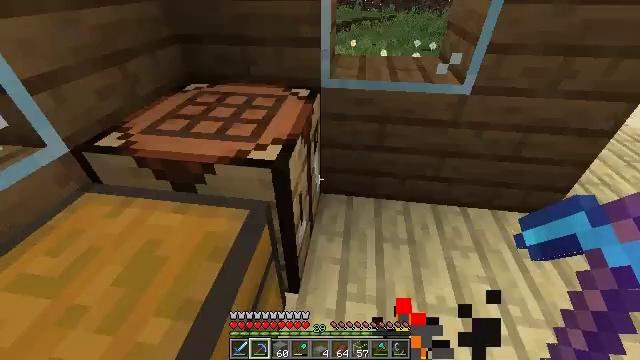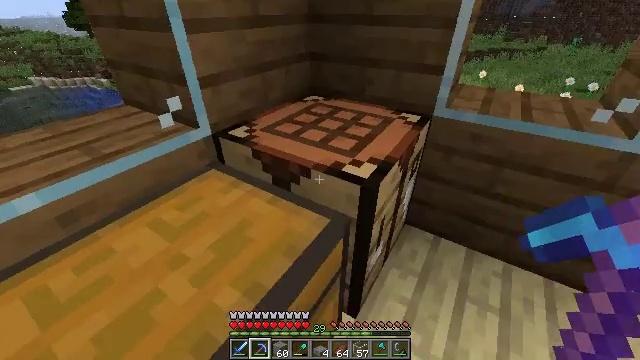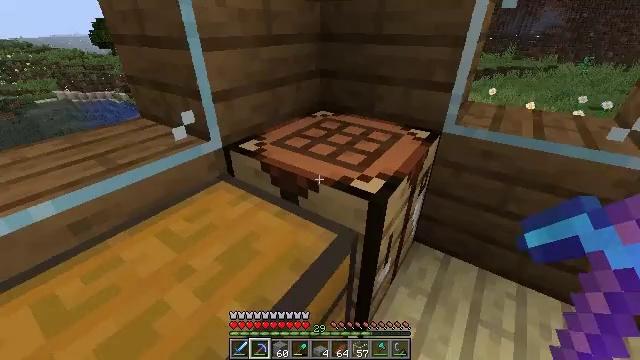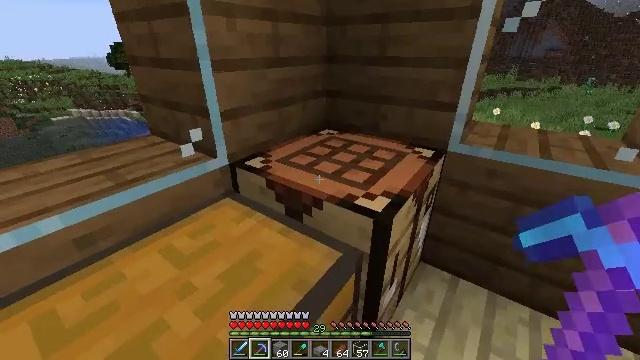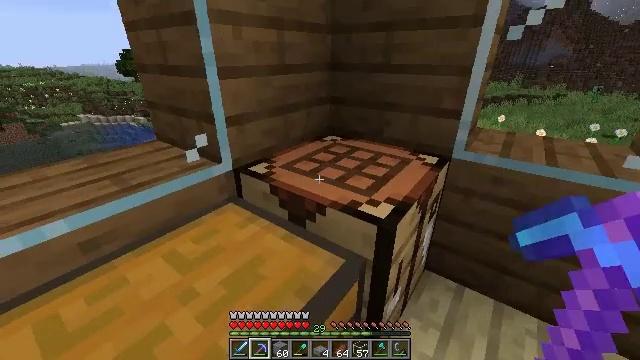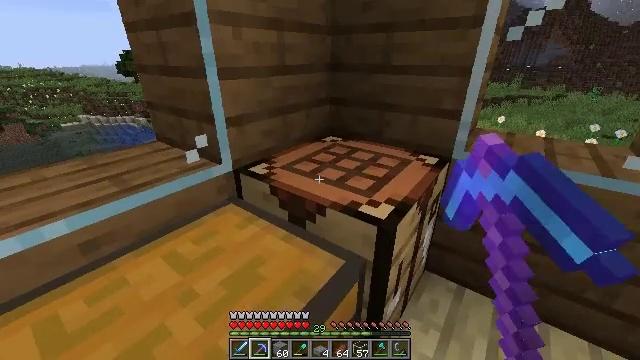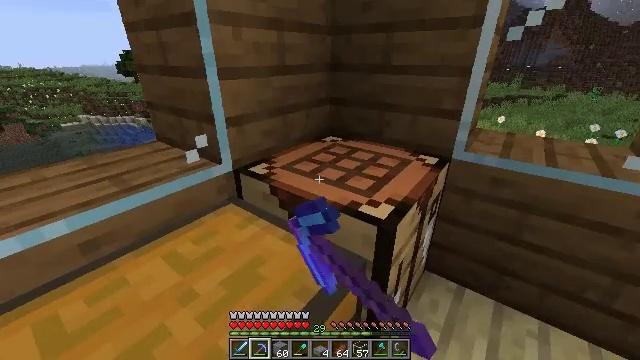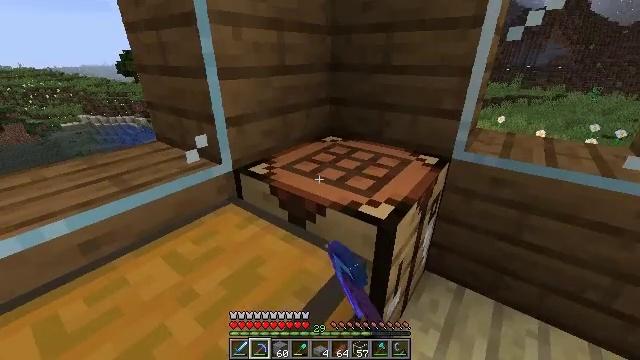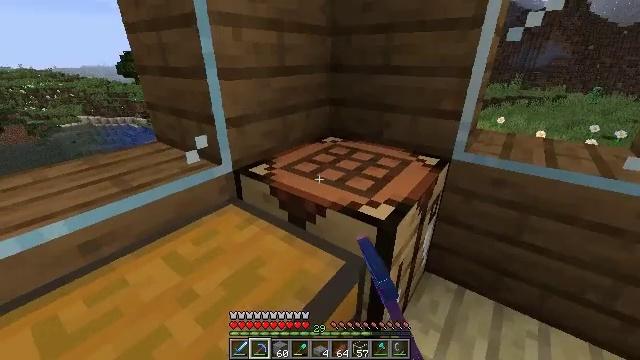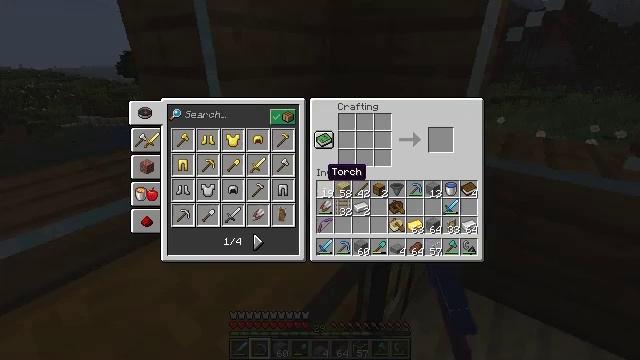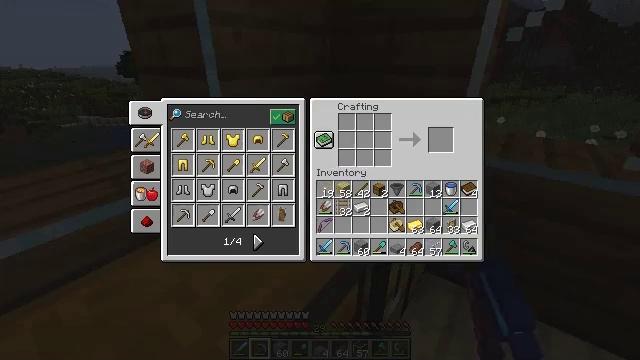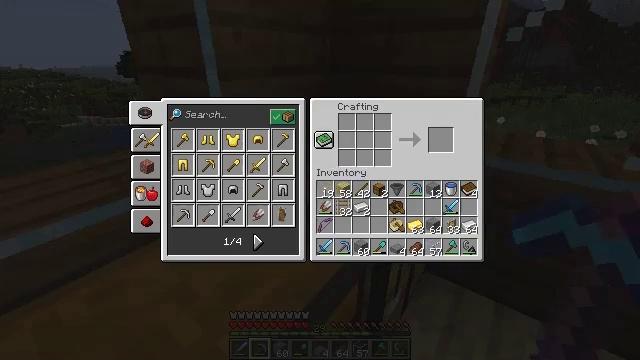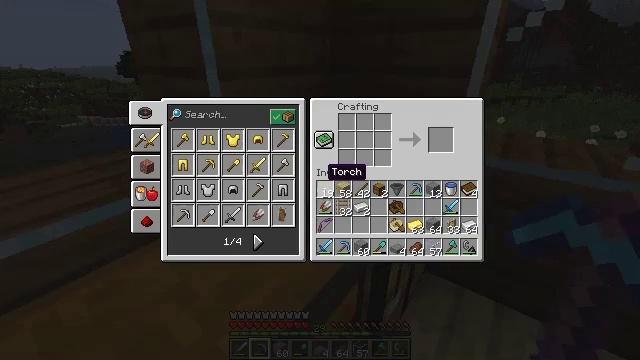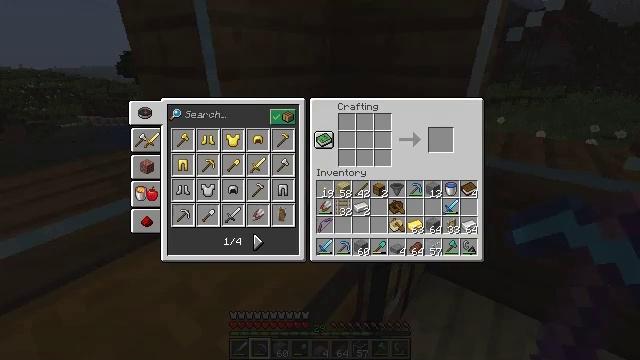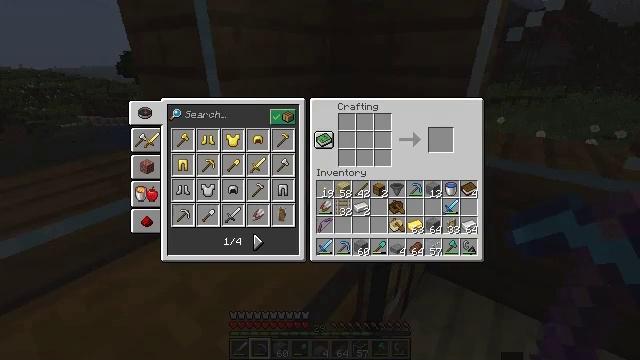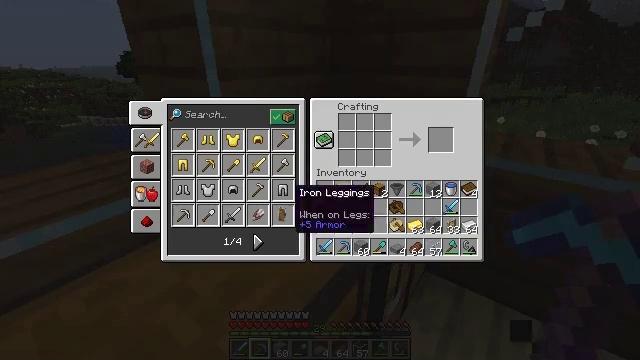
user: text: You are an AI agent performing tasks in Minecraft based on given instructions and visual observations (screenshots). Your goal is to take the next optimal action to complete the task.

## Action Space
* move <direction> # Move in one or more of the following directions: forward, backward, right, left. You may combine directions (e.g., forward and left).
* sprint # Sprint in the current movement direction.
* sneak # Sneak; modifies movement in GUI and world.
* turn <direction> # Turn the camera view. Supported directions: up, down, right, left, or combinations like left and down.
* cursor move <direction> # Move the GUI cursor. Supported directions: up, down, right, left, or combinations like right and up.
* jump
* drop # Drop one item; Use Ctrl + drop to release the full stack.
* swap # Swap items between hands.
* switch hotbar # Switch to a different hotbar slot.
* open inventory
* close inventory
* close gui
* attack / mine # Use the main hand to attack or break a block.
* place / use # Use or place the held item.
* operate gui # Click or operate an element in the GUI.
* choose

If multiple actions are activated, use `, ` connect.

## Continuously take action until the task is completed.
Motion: motion action
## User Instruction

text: Combine gold, sticks, and redstone in the crafting table to make a powered rail.
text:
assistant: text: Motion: turn left and up
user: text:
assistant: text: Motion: turn left and up
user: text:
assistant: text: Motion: turn left and up
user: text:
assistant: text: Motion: turn up, use / place
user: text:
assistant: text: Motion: use / place
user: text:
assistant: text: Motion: use / place
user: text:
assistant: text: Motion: no_op
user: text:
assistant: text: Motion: no_op
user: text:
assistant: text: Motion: no_op
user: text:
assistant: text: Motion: no_op
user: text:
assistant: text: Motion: no_op
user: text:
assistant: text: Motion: no_op
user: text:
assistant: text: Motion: turn left
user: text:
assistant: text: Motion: turn left and down
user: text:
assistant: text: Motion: turn left and down
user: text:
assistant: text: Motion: turn left and down
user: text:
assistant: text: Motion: turn down
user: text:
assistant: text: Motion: turn left and down
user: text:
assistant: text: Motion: no_op
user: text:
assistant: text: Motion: no_op
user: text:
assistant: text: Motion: no_op
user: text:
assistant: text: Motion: no_op
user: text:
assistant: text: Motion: turn left
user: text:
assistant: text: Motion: turn left and up
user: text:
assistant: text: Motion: no_op
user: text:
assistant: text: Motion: turn left
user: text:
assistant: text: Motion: turn left and up
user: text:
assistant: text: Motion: turn left and up
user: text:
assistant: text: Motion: no_op
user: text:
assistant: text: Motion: attack / mine